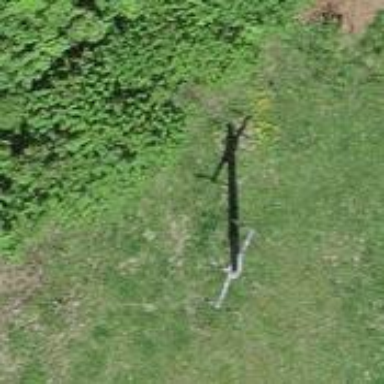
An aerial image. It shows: Power pole.